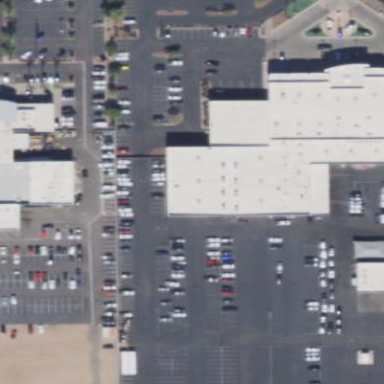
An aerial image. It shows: Building that houses car shop.